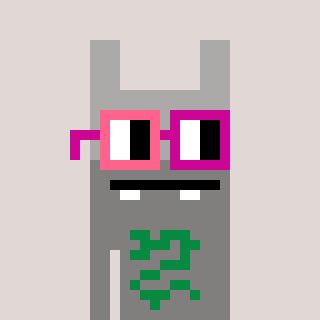
a pixel art character with square pink and red glasses, a rabbit-shaped head and a bluegrey-colored body on a warm background